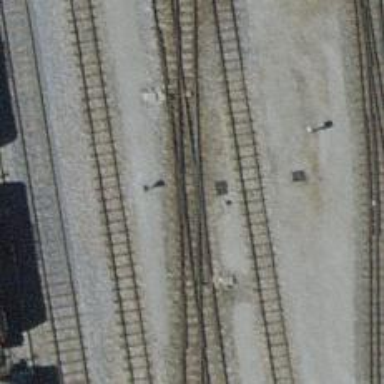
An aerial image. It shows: Railway switch.